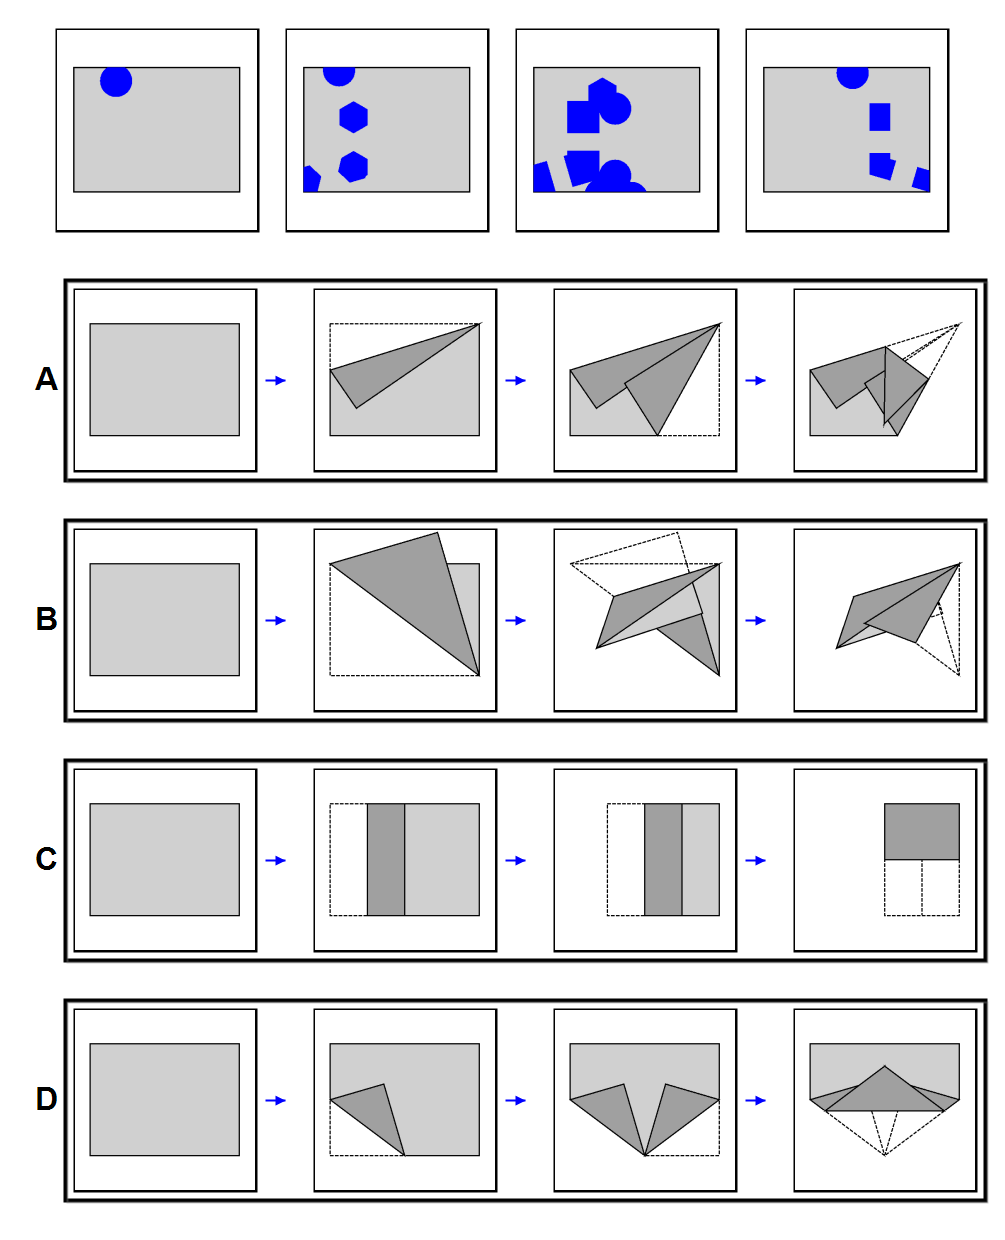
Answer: D